Field crop: maize
Growth stage: 2
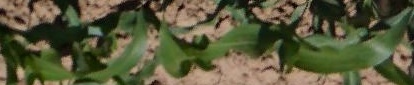
Species: maize